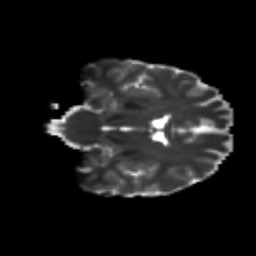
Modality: T2w
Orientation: coronal
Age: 30
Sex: male
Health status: healthy
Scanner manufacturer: siemens
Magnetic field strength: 3 T
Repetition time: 8.6 s
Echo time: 0.095 s